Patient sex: M
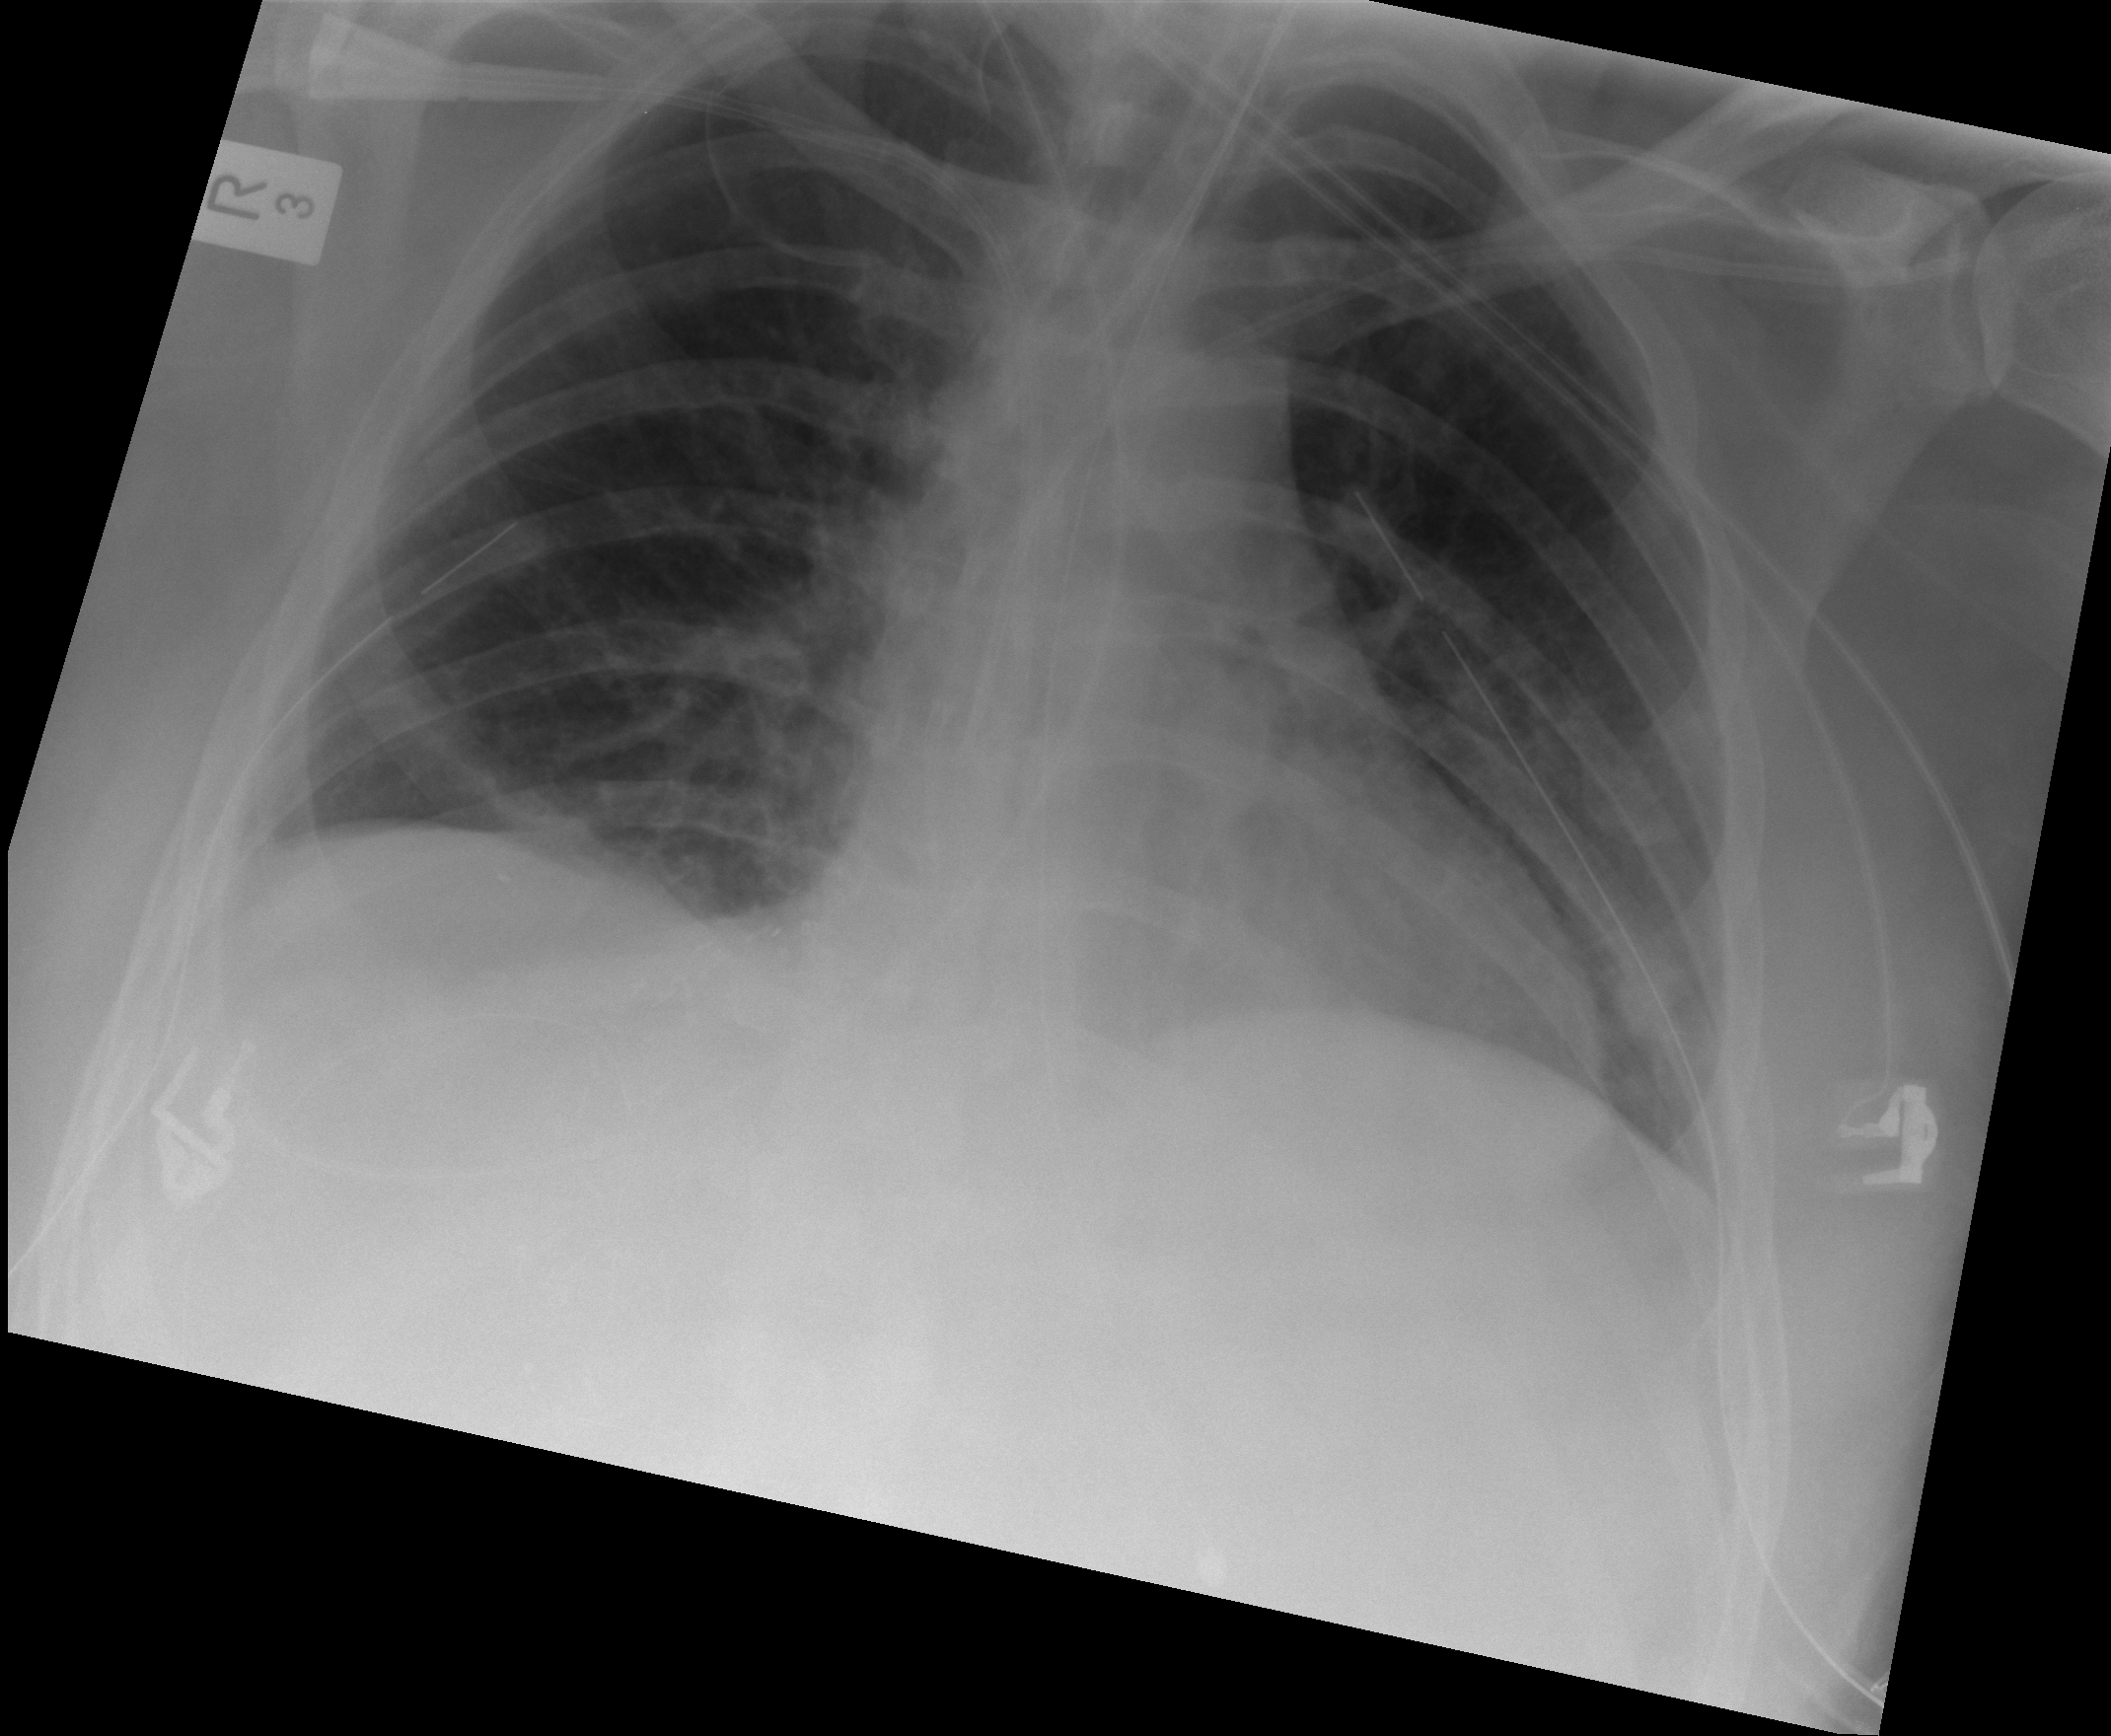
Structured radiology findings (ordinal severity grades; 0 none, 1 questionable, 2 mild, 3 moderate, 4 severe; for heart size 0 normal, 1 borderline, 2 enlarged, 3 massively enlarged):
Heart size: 0
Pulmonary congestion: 1
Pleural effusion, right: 0
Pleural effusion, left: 0
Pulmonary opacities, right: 0
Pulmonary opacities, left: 0
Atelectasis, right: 1
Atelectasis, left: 1